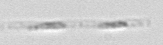
Label: Leptocylindrus